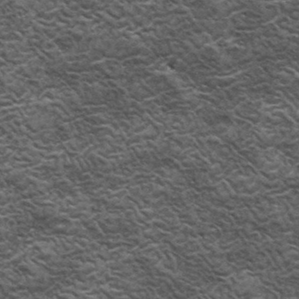
Label: frost